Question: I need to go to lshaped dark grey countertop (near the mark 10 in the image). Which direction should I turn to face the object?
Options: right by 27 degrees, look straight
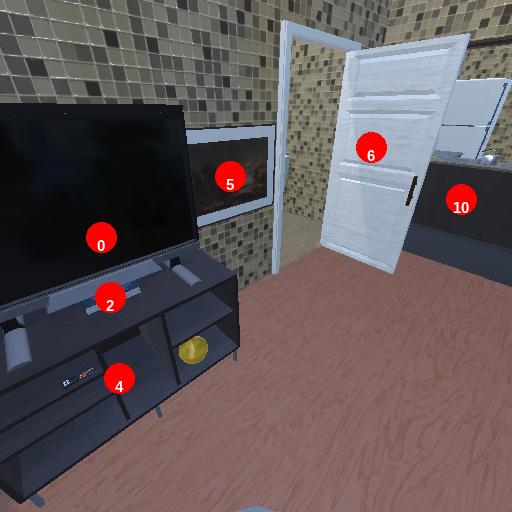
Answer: right by 27 degrees